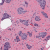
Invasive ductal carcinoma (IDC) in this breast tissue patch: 1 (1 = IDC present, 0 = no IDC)